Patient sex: M
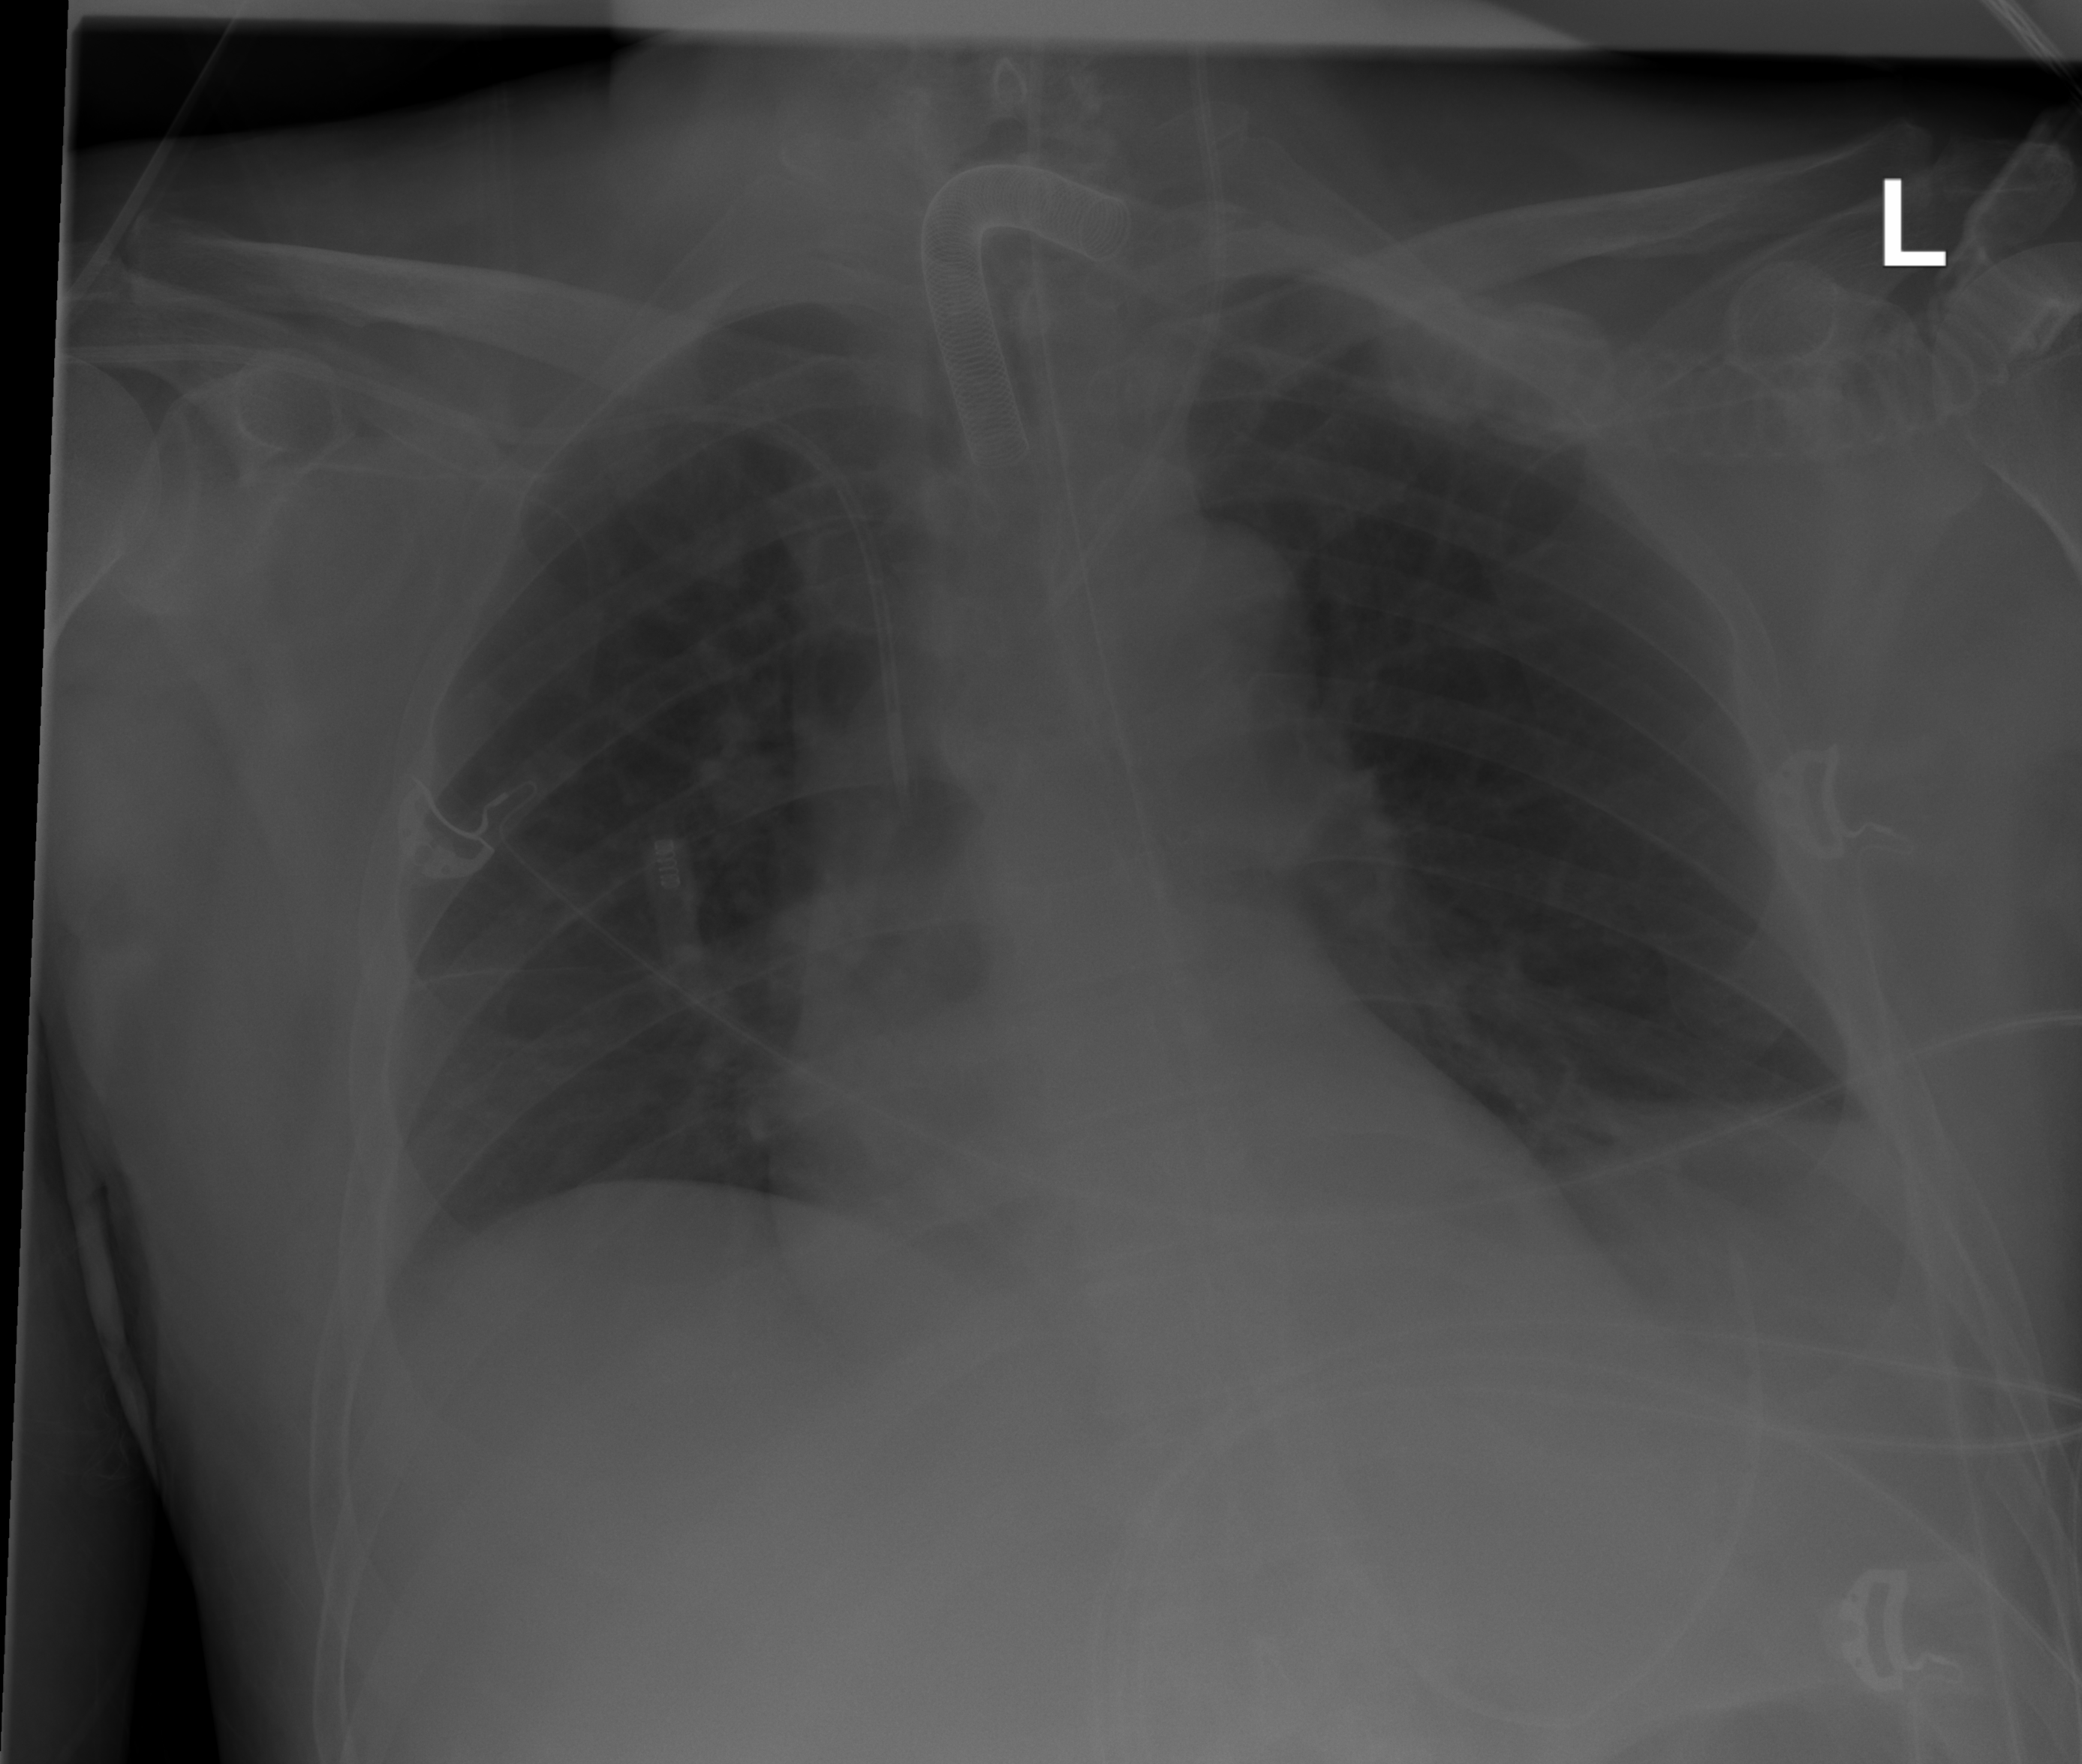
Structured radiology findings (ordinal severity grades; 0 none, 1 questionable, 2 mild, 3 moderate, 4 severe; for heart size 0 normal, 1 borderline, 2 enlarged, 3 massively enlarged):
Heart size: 0
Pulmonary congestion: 0
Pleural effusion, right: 0
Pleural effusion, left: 2
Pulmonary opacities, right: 0
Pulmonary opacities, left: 0
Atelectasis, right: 0
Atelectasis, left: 2